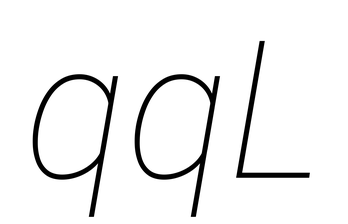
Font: Roboto-Italic_Thin_Italic